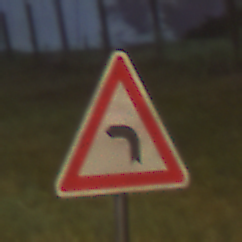
Verkehrszeichen: KurveLinks
Umgebung: Outdoor, Suburban
Tageszeit: Night
Wetter: PartlyCloudy
Licht: Artificial
Jahreszeit: NotSpecified
Kontrast: HighContrast